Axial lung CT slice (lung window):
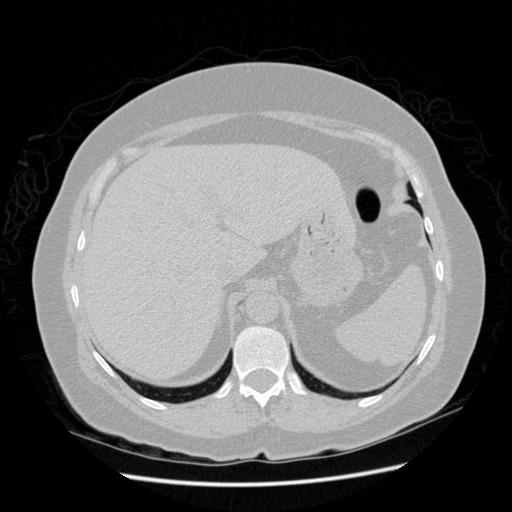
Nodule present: no